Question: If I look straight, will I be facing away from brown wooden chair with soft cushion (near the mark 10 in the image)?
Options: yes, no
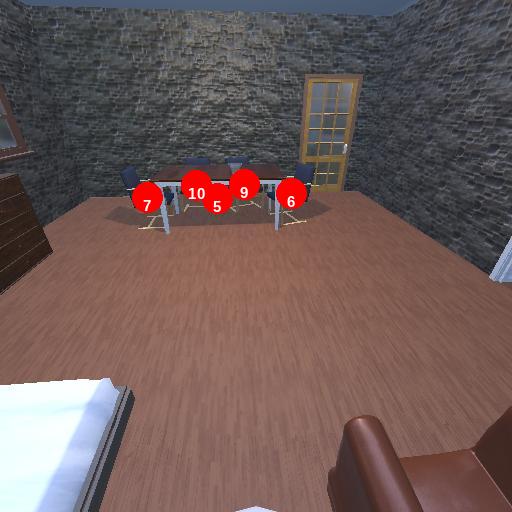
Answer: yes